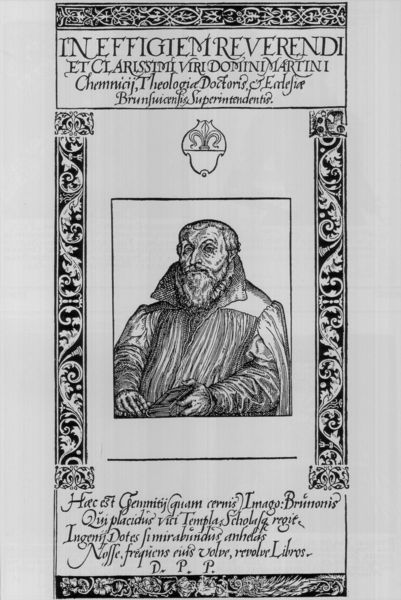
Titel: Bildnis des Martin Chemnitz d.ä. (eig. Kemnitz, lat. Chemnitius)
Institution: (Seriendruck)
Schlagwörter: gemälde, hand, mann, umhang, weiß, finger, grau, holz, mund, nase, profil, schwarz, stirn, zeichnung, blick, hochformat, muster, ornament, alt, bart, hemd, augen, falten, kragen, mensch, rahmen, bildnis, herr, hände, portrait, porträt, kirche, haare, halbfigur, mantel, sitzend, blatt, brustbild, renaissance, ranken, holzschnitt, schrift, italien, grafik, graphik, linien, rand, dick, inschrift, büste, ornamente, verzierung, foto, name, buch, medaillon, rechteck, geld, signum, druck, druckgraphik, schwarzweiss, radierung, stich, seite, text, litho, überschrift, herrscher, heiter, lilie, spitzbart, halbglatze, ranke, buchdeckel, buchdruck, buchseite, deckblatt, wappen, pfarrer, halbprofil, blattwerk, mönch, heiliger, gelehrter, heilige, bänder, kupferstich, spiralen, quadrat, leiten, doktor, römisch, akanthus, latein, lateinisch, frontispiz, martin, reformation, seriendruck, druk, arkathus, orament, theologe, dominik, imago, tex, theologie, chemnitz, reverendi, frontspitz, in effigie, brumonis, pafarrer, großer kragen